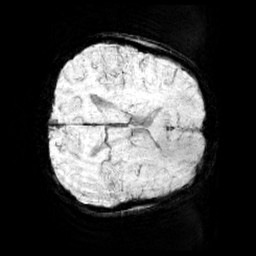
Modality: minIP
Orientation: axial
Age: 9
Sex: female
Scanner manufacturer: siemens
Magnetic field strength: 3 T
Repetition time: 0.027 s
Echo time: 0.02 s